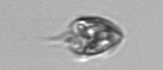
Label: Balanion